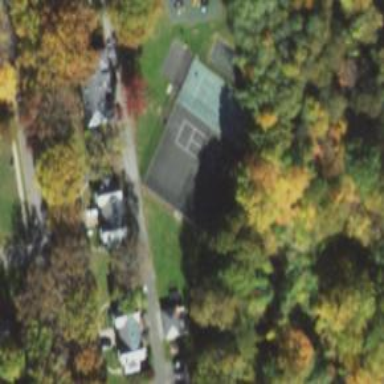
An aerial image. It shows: Tennis court on the leisure land pitch.